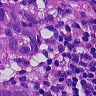
Metastatic tissue present: yes